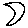
Label: moon